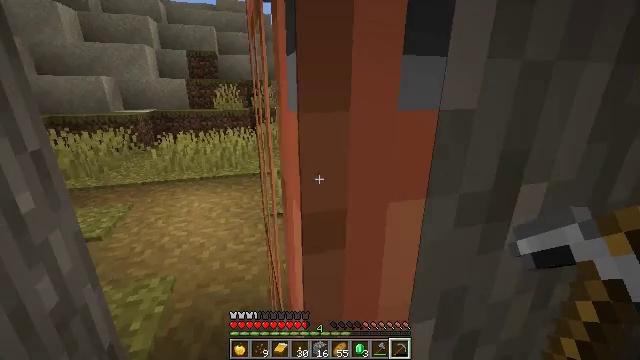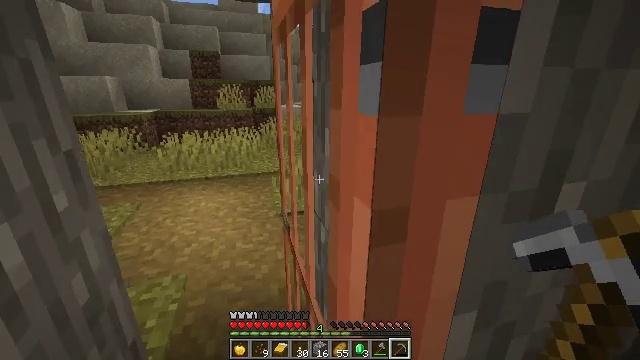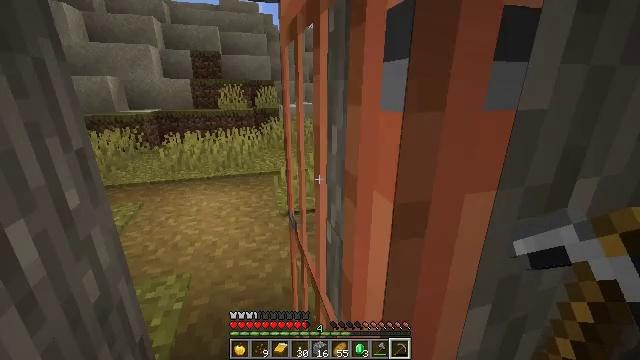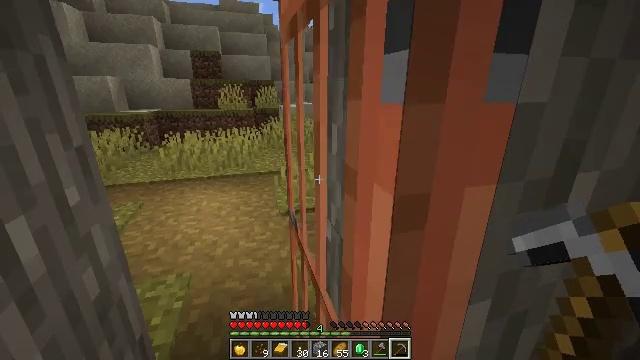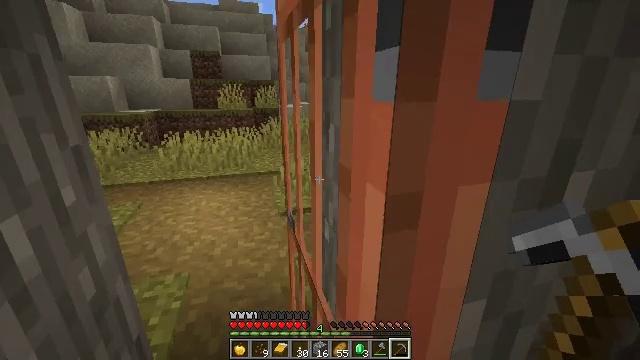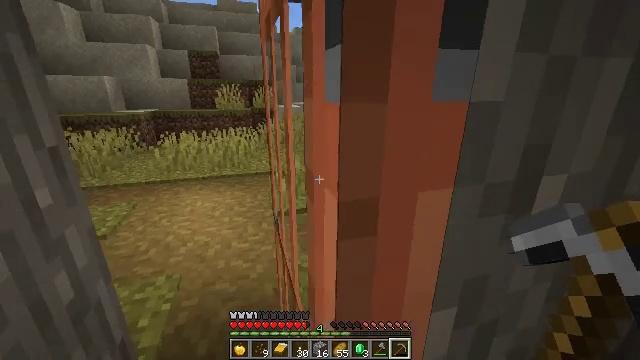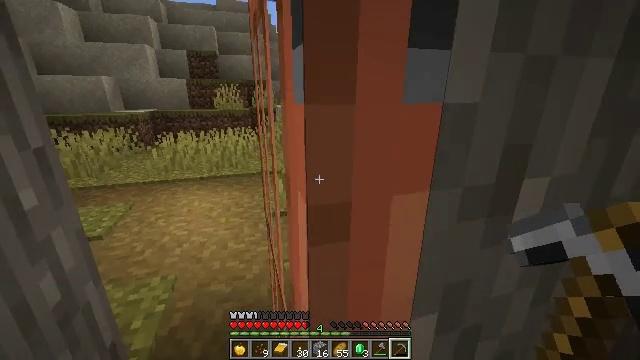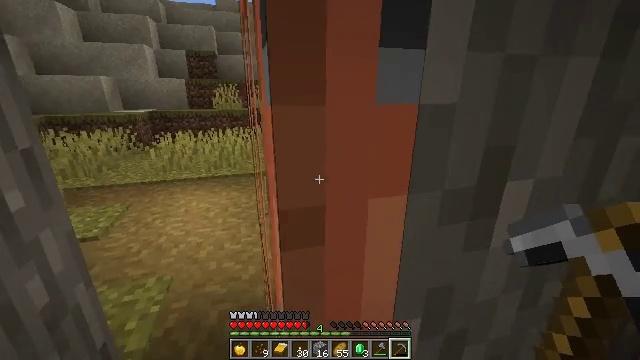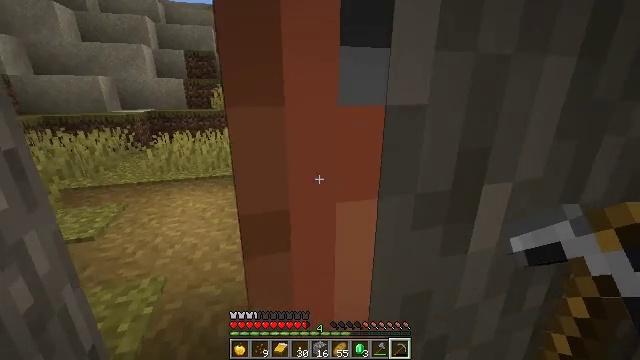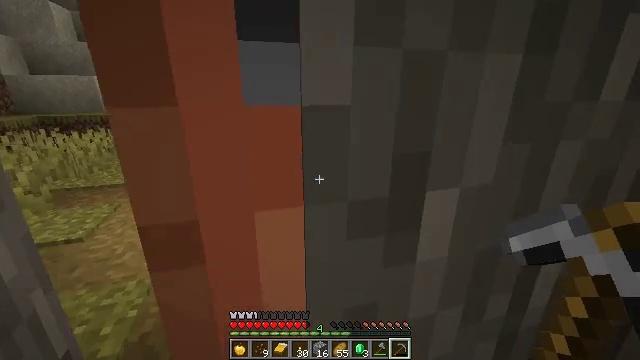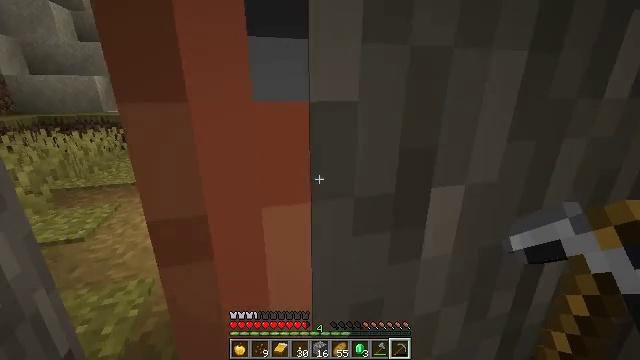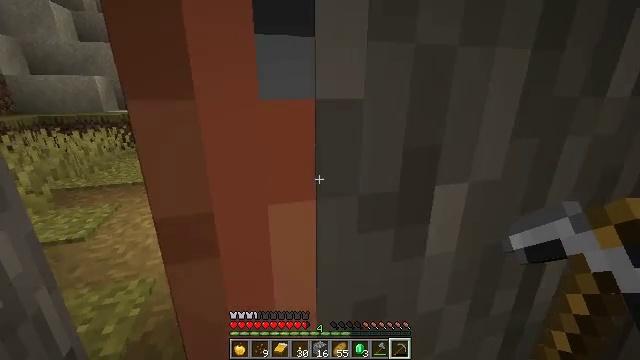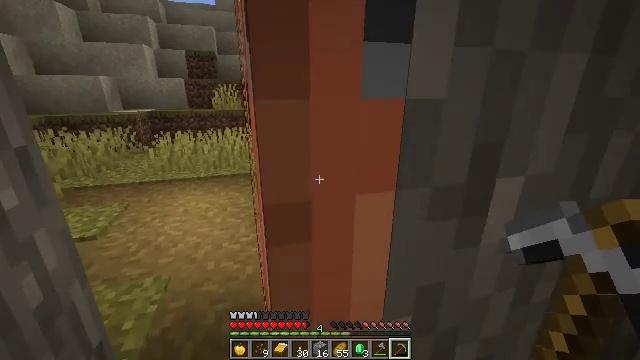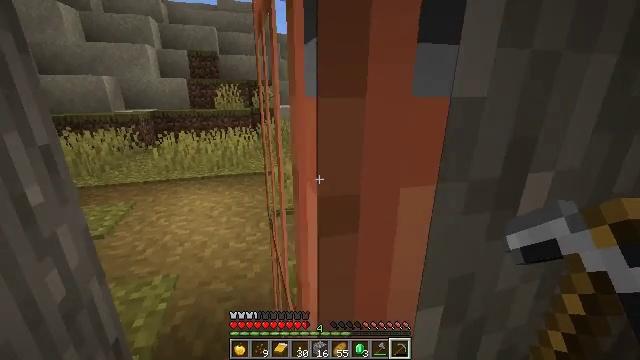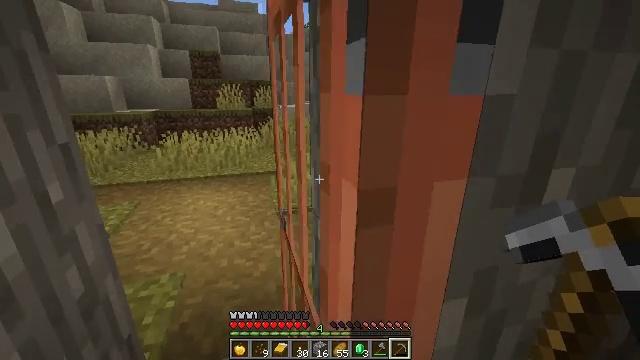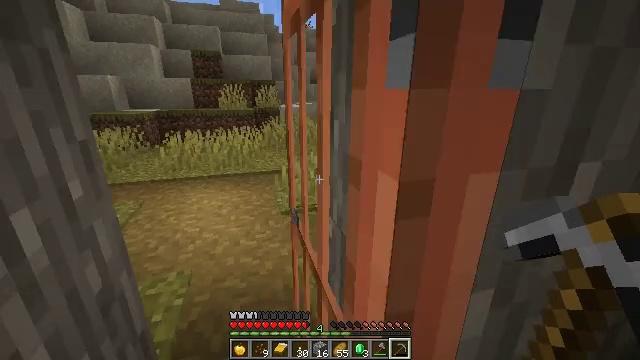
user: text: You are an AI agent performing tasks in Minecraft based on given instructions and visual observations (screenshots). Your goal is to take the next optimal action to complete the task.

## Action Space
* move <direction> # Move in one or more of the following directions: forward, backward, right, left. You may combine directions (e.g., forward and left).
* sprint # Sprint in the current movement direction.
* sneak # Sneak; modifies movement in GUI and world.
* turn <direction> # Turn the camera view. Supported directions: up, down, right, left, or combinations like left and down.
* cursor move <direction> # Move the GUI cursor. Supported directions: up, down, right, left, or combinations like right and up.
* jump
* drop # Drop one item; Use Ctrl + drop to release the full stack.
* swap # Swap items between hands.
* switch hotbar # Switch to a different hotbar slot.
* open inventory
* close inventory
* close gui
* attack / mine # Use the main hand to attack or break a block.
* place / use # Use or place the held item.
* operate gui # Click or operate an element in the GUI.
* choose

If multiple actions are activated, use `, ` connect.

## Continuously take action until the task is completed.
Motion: motion action
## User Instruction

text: Gather yellow terracotta for building.
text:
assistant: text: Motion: move forward and move left
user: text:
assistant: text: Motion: move forward
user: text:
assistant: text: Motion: move forward
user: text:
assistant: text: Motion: move forward
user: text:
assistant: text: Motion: move forward
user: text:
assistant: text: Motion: move forward
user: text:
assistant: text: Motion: move forward
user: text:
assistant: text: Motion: move forward
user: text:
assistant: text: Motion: move forward
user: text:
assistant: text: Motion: move forward and move left
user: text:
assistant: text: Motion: move forward and move left
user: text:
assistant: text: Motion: move forward and move left
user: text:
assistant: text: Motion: move forward and move left
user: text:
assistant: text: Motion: move forward and move left
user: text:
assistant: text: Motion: move forward and move left
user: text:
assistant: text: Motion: move forward and move left
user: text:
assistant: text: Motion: move forward
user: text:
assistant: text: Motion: move forward
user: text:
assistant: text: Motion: move forward
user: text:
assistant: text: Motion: move forward
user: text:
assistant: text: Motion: move forward
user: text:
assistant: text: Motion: move forward
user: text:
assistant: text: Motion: move forward, sprint, turn right and up
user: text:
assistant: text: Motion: move forward, sprint, turn right and up
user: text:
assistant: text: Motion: move forward, sprint
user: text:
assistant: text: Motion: move forward, sprint
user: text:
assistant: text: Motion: move forward
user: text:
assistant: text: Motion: move forward, jump
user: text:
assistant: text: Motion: move forward, jump
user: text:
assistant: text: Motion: move forward, turn right and up, jump